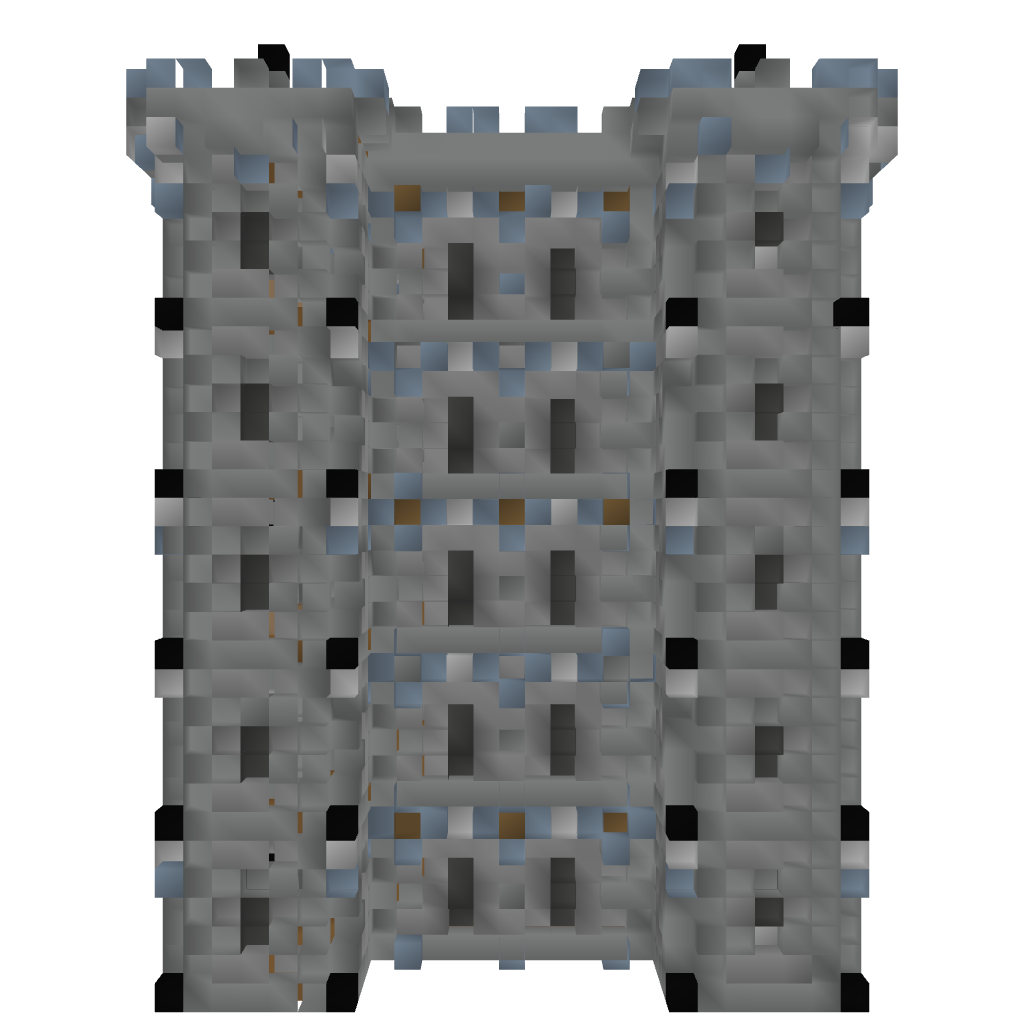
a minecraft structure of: MainBuilding 1